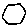
Label: hexagon